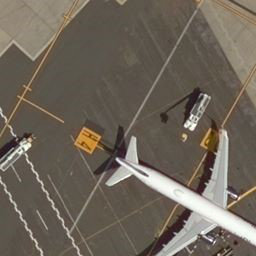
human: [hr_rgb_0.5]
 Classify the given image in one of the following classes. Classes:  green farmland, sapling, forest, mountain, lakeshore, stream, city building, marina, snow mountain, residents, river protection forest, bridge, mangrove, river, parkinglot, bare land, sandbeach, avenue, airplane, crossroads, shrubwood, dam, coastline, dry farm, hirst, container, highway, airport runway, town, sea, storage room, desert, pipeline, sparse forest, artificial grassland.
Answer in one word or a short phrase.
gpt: airplane